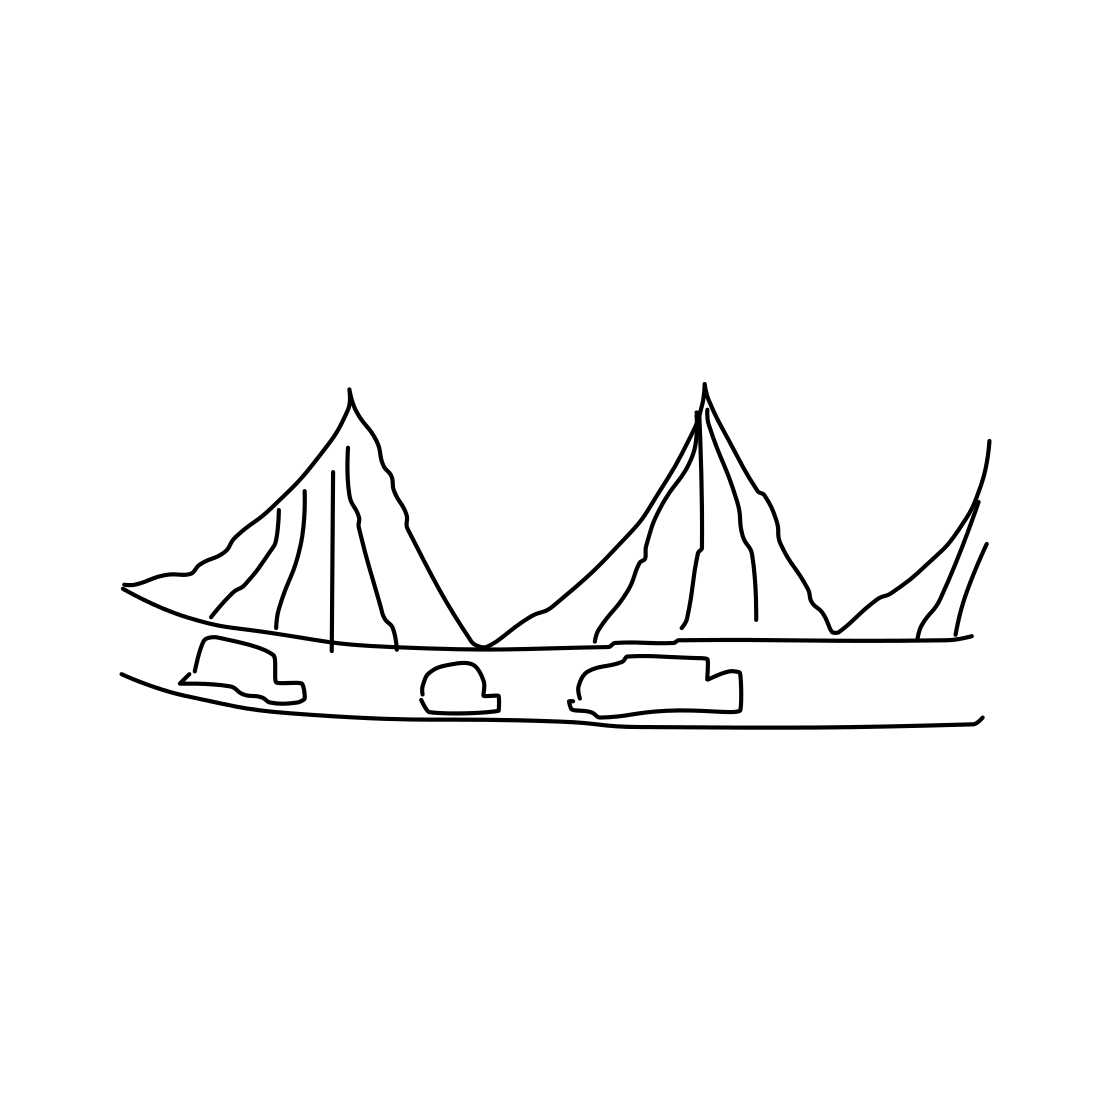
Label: bridge